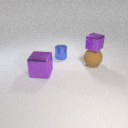
small blue metal cylinder behind large purple metal cube